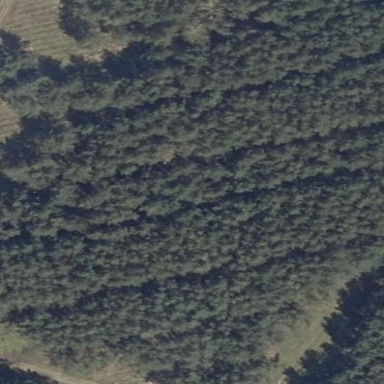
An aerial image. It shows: Forest area predominantly covered with needle-leaved trees.